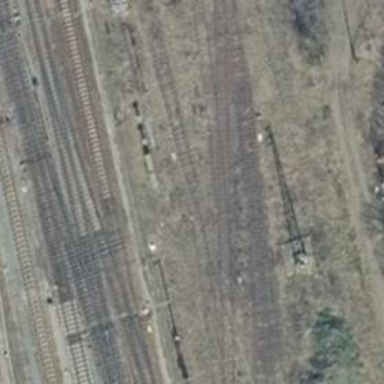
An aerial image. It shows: Unused railway yard.